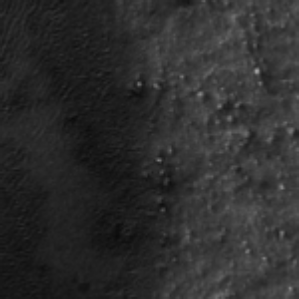
Label: frost